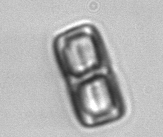
Label: Ephemera